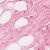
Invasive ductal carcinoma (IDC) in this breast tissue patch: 0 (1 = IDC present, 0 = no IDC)